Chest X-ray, AP view. Patient: 61 years old, sex M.
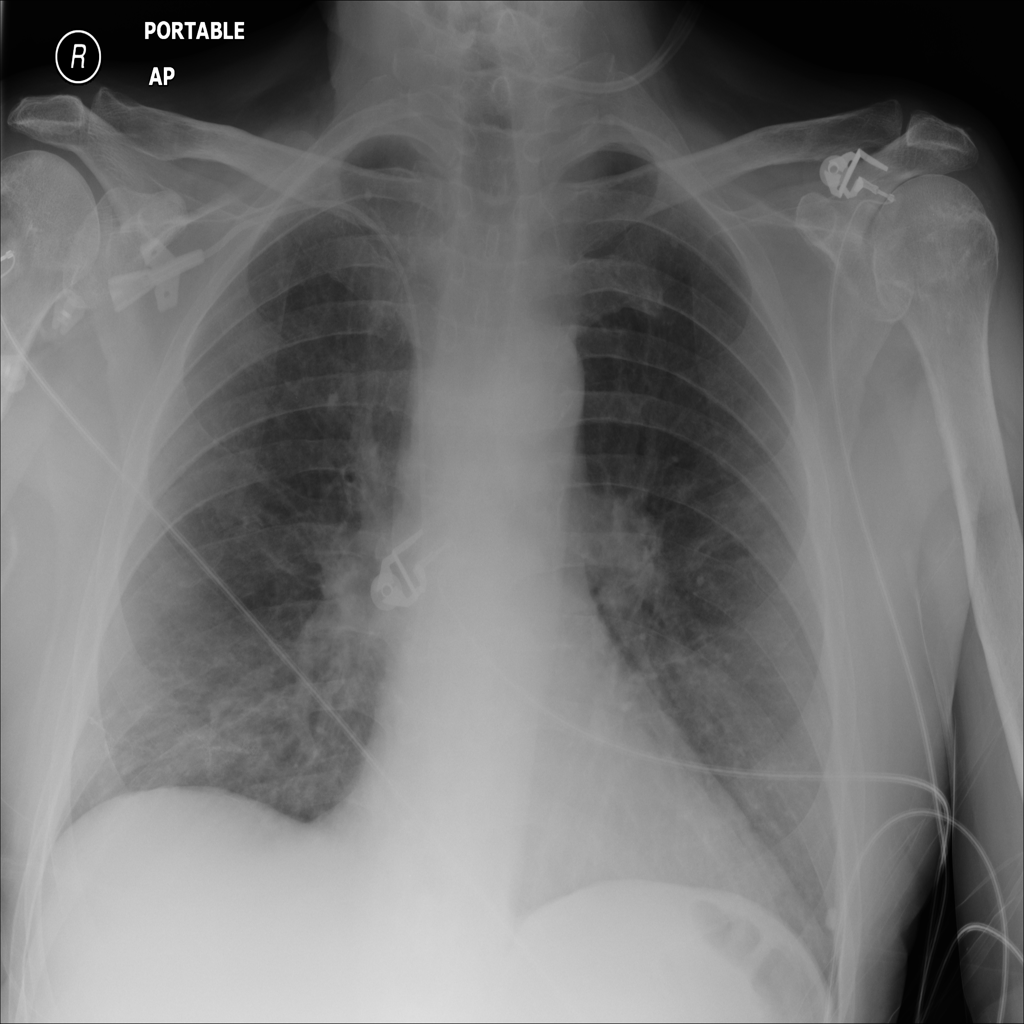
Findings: No Finding